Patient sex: M
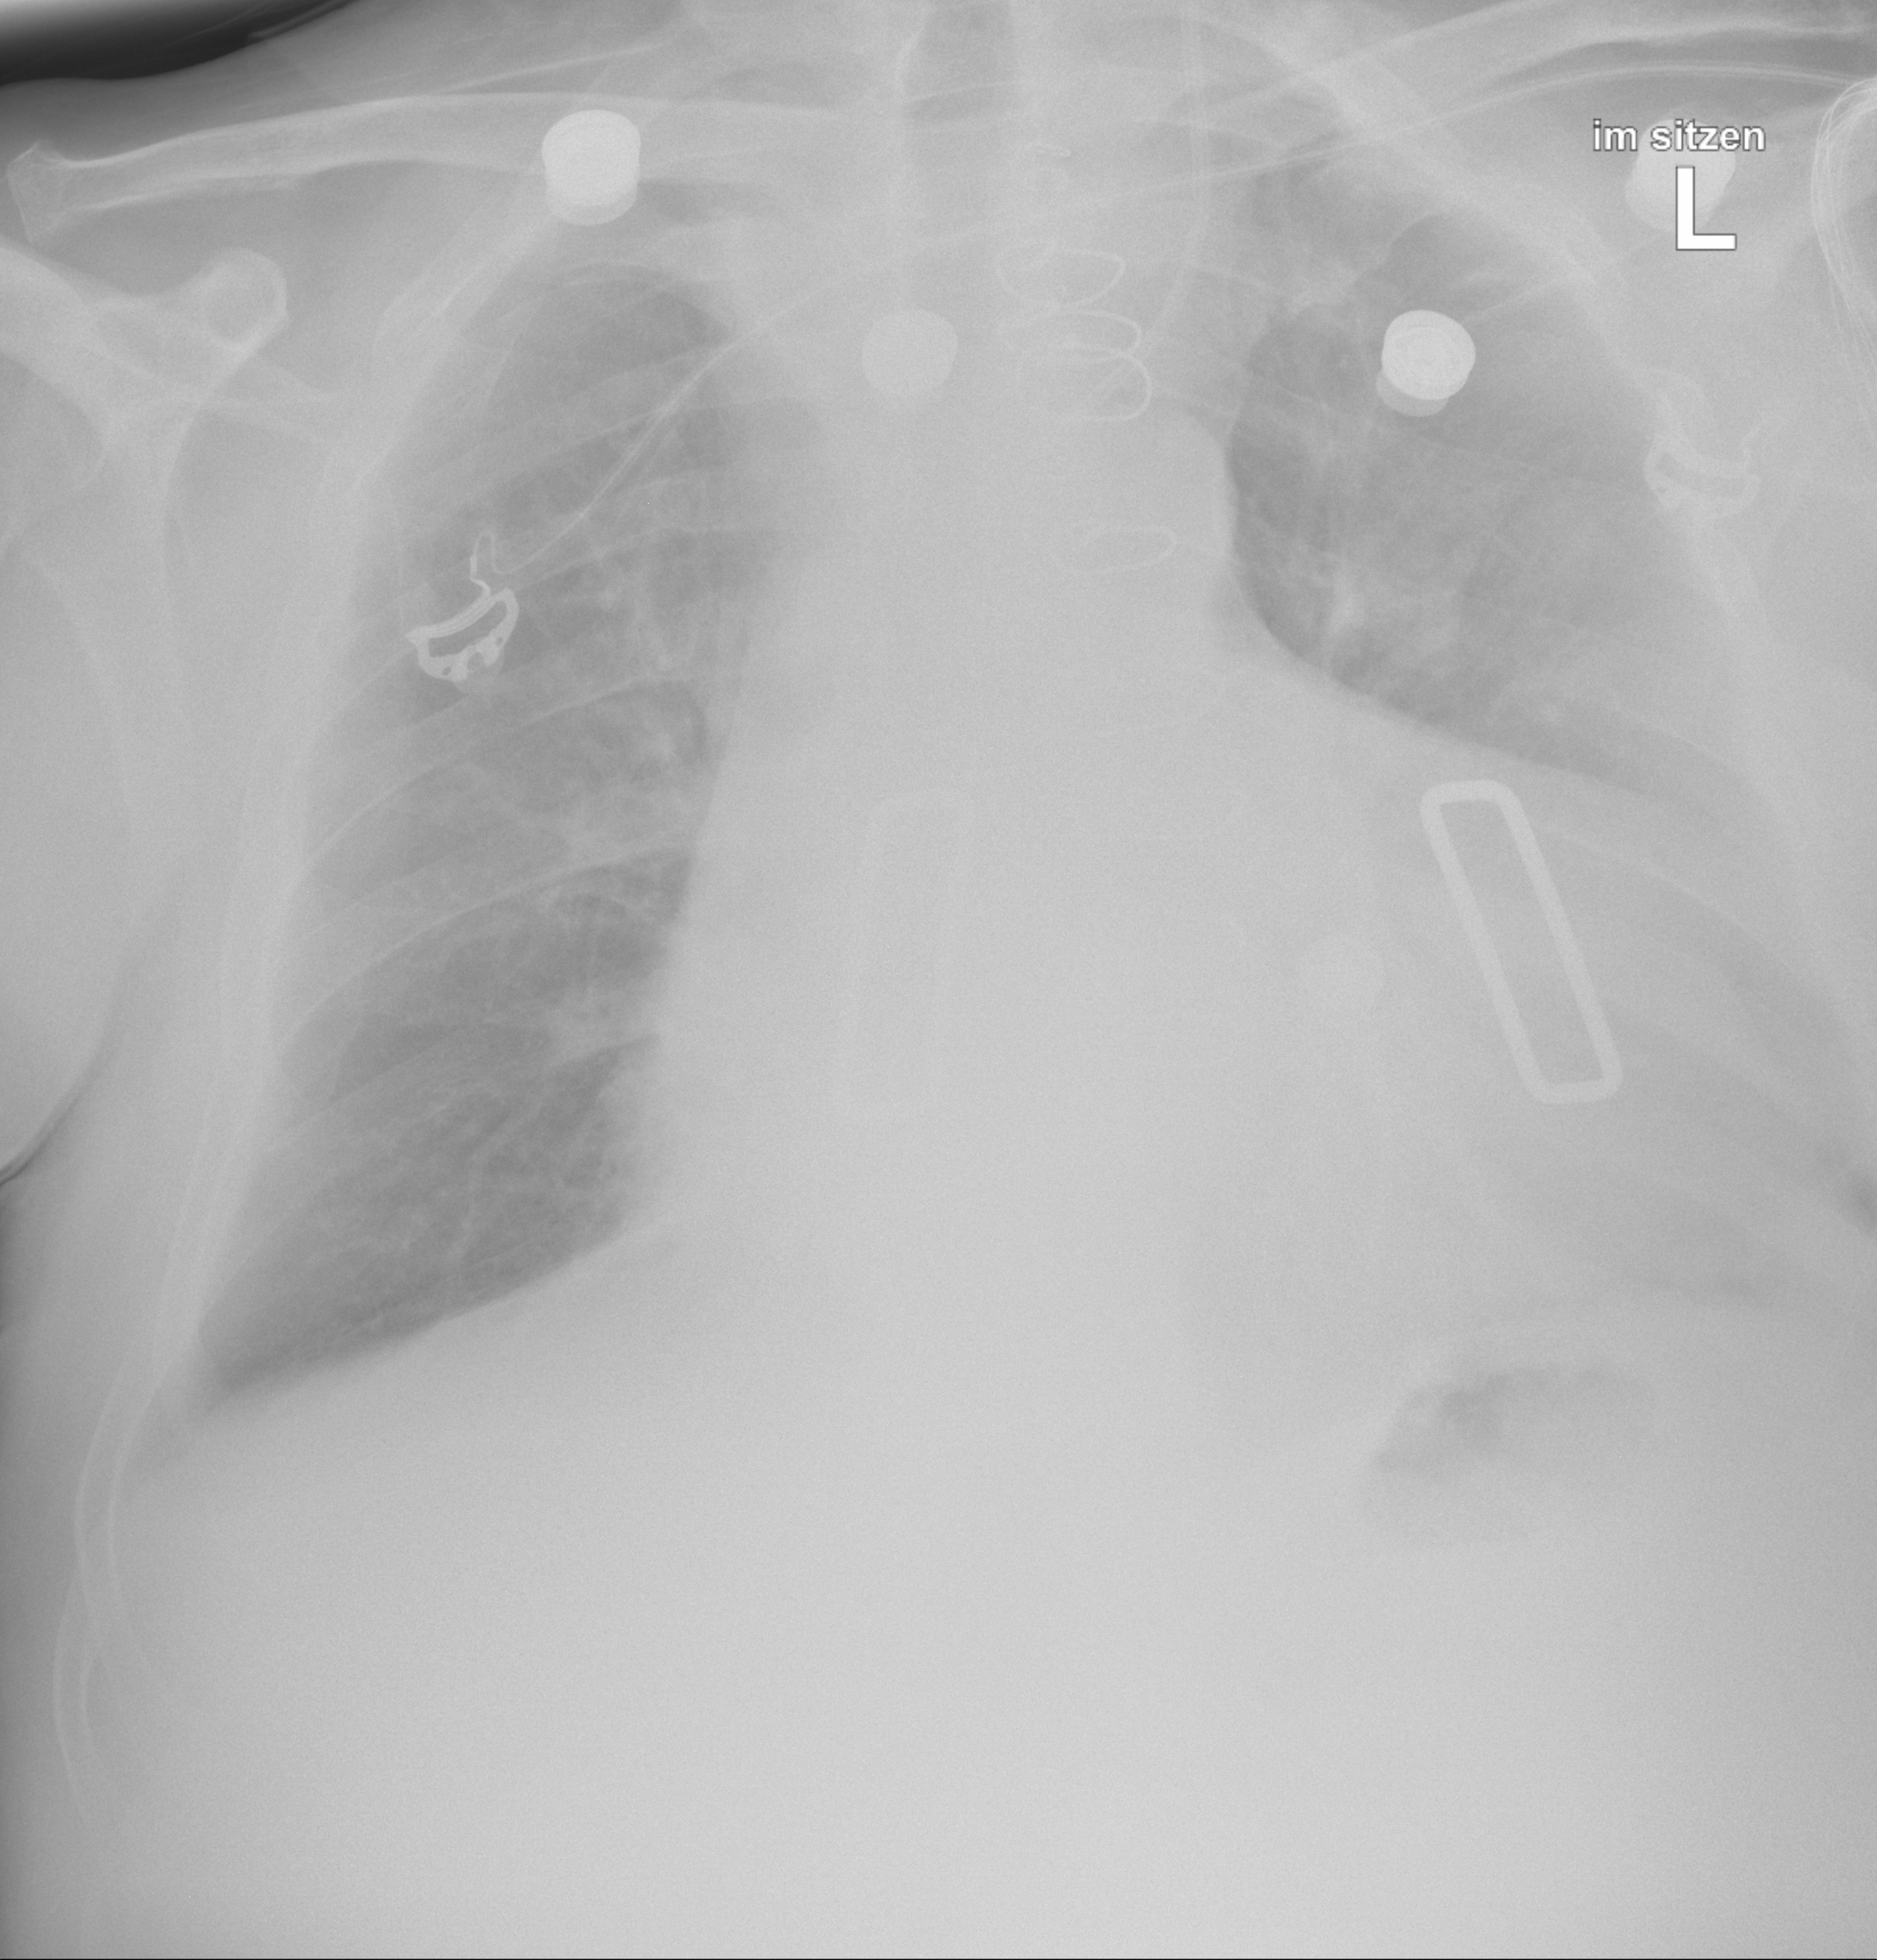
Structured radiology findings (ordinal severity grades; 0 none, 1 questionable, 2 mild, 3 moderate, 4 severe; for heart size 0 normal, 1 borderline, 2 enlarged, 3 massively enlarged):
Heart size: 3
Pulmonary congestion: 0
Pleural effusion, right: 0
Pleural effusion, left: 1
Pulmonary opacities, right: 0
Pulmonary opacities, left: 0
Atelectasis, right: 0
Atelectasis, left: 2